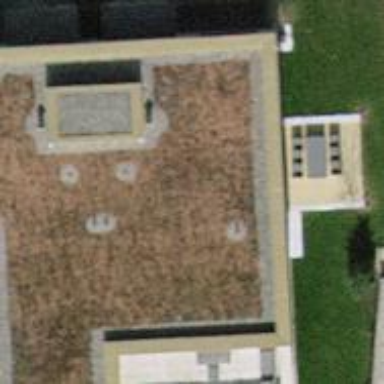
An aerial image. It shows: Burlywood house with flat roof.